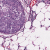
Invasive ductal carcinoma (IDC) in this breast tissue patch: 0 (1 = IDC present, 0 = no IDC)